Question: When I press the save button I can save only the text not the image in the JPEG format.
'''
<div id="painter" runat="server" style="left: 280px; position: absolute; top: 82px;
width: 311px; height: 388px; background-color: #ccccff;">
hi niladri
<br />
helo
<br />
dvshfgjfhglkglkhjlhkjmlkhklfhfg sasasasa
<br />
sssdsdsds
<img src="image/1.jpg" alt="Osr" height="100" width="309" />
</div>
<asp:Button ID="Save" runat="server" Style="left: 733px; position: absolute; top: 266px"
Text="Button" OnClick="Save_Click" />
'''
'''
public partial class _Default : System.Web.UI.Page
{
protected void Page_Load(object sender, EventArgs e)
{
}
protected void Save_Click(object sender, EventArgs e)
{
string[] value = painter.Style.Value.Split(';');
string hw = painter.InnerHtml;
hw = hw.Replace("<br />", Environment.NewLine);
string width = value[3];
string height = value[4];
string bgcolor = value[5];
string[] widthArray = width.Split(':');
string[] heightArray = height.Split(':');
string[] bgcolorArray = bgcolor.Split(':');
int w = int.Parse(widthArray[1].Replace("px", ""));
int h = int.Parse(heightArray[1].Replace("px", ""));
string color = bgcolorArray[1];
//var overlay = new Bitmap(imagePath2);
System.Drawing.Color c = System.Drawing.Color.Cyan;//.FromName("#ccccff");
System.Drawing.Bitmap bt = new System.Drawing.Bitmap(w, h);
System.Drawing.Graphics oGraphics = System.Drawing.Graphics.FromImage(bt);
System.Drawing.Brush brush = new System.Drawing.SolidBrush(c);
oGraphics.FillRectangle(brush, 0, 0, w, h);
oGraphics.DrawString(hw, new Font("Arial", 12, FontStyle.Italic), SystemBrushes.WindowText, new PointF(50, 50));
bt.Save("E:\image10.jpg", System.Drawing.Imaging.ImageFormat.Jpeg);
}
}
'''

Here in the attached Jpeg image, we get only the html image source information not the original image when we save into jpeg format.
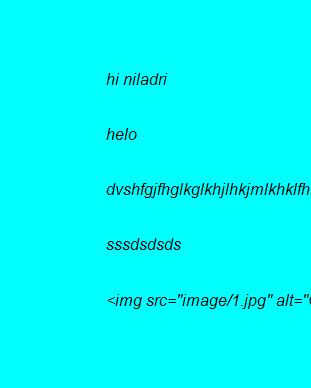
Answer: '''
protected void Save_Click(object sender, EventArgs e)
{
string[] value = painter.Style.Value.Split(';');
string hw = painter.InnerHtml;
hw = hw.Replace("<br />", Environment.NewLine);
string width = value[3];
string height = value[4];
string bgcolor = value[5];
string[] widthArray = width.Split(':');
string[] heightArray = height.Split(':');
string[] bgcolorArray = bgcolor.Split(':');
int w = int.Parse(widthArray[1].Replace("px", ""));
int h = int.Parse(heightArray[1].Replace("px", ""));
//=====================================================================
//Added By RAM:
string key = "src=";
int start_of_img_address = hw.IndexOf(key) + key.Length+1;
int end_of_img_address = hw.Substring(start_of_img_address + 1).IndexOf('"');
string image_addres = hw.Substring(start_of_img_address, end_of_img_address+1);
image_addres = Server.MapPath(image_addres);
Image my_img = Image.FromFile(image_addres);
key = "<img";
int start_of_img_tag = hw.IndexOf(key);
int end_of_img_tag = hw.Substring(start_of_img_tag).IndexOf('>')+1;
string img_tag = hw.Substring(start_of_img_tag, end_of_img_tag+1);
hw=hw.Remove(start_of_img_tag, end_of_img_tag);
Response.Write(img_tag);
//=====================================================================
string color = bgcolorArray[1];
//var overlay = new Bitmap(imagePath2);
System.Drawing.Color c = System.Drawing.Color.Cyan; //.FromName("#ccccff");
System.Drawing.Bitmap bt = new System.Drawing.Bitmap(w, h);
System.Drawing.Graphics oGraphics = System.Drawing.Graphics.FromImage(bt);
System.Drawing.Brush brush = new System.Drawing.SolidBrush(c);
oGraphics.FillRectangle(brush, 0, 0, w, h);
oGraphics.DrawString(hw, new Font("Arial", 12, FontStyle.Italic), SystemBrushes.WindowText, new PointF(0, 0)); //changed 50 to 0
//=====================================================================
//Added By RAM:
oGraphics.DrawImage(my_img, 0, 170, my_img.Width, my_img.Height);
//=====================================================================
bt.Save("E:\image10.jpg", System.Drawing.Imaging.ImageFormat.Jpeg);
}
'''

Also you can use instead of and...
The Regular Expression (RegEx) help you for getting:
- - -
So, read RegEx tutorials
- <URL>
You must arrange the content of the final image with your own calculations.
Good luck...